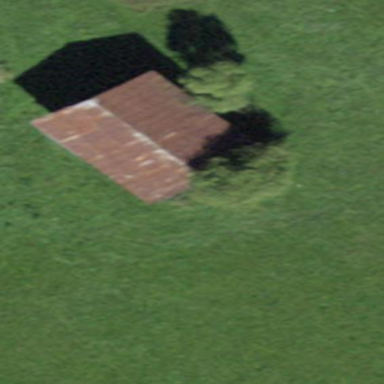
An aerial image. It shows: Farm auxiliary building.